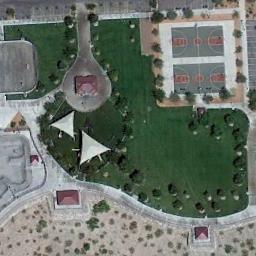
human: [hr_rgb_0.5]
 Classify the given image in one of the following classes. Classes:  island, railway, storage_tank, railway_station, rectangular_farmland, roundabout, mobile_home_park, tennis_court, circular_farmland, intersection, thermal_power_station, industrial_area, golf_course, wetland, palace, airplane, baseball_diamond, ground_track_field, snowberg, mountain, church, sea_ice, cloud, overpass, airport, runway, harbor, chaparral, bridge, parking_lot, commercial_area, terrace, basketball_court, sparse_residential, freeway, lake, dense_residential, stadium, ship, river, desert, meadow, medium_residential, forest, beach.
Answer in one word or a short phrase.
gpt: basketball_court